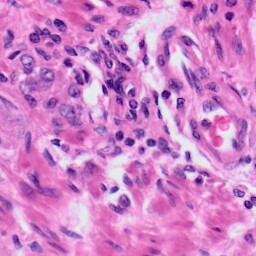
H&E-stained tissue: Prostate